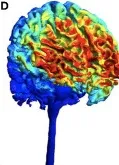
Baseline MRI brain images and HD-tDCS montage. Normalized electric field is then simulated to represent its intensity and distribution based on the subject's own T1 and T2 weighted images presented over the gray matter surface.
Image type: radiology (mri)